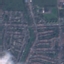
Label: Residential